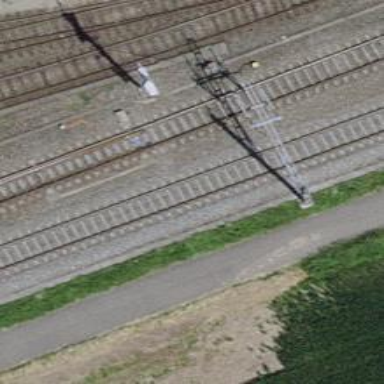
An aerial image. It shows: Railway switch.